Question: I want to do something like this in my app:

I didn't found it in eclipse. What is this object called? I saw this a couple of time which makes me think this is a built-in object. If not, how can I do sg like this?
It pops up when I click on an item a list e.g.
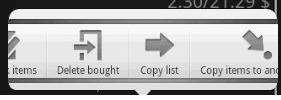
Answer: It's a QuickAction which is nowhere in Android API.
<URL>